Question: I need log scale x-axis. Here is my code:
'''
plt.bar(critical_pressures_reversed, mercury_volume_scaled, bottom = 0, log = True, linewidth=0, align="center",width=.1)
plt.title("Mercury intrusion", fontsize=20)
plt.xlabel("Critical Pressure $P_c \, [kPa]$", fontsize=16)
plt.ylabel("Mercury volume $V_m \, [\mu m^3]$", fontsize=16)
plt.grid(b=True, which='major', color='black', linestyle='-', linewidth=1)
plt.grid(b=True, which='minor', color='gray', linestyle='-', linewidth=0.15)
frame = plt.gca()
figure = plt.gcf()
frame.set_xscale('log')
frame.set_axisbelow(True)
figure.set_size_inches(12, 6)
plt.savefig("intrusion_6n_press.png", dpi=300, bbox_inches='tight')
plt.close()
'''
Resulting plot:

How to force pyplot to draw bars with constant width?
I am using matplotlib (1.4.2)
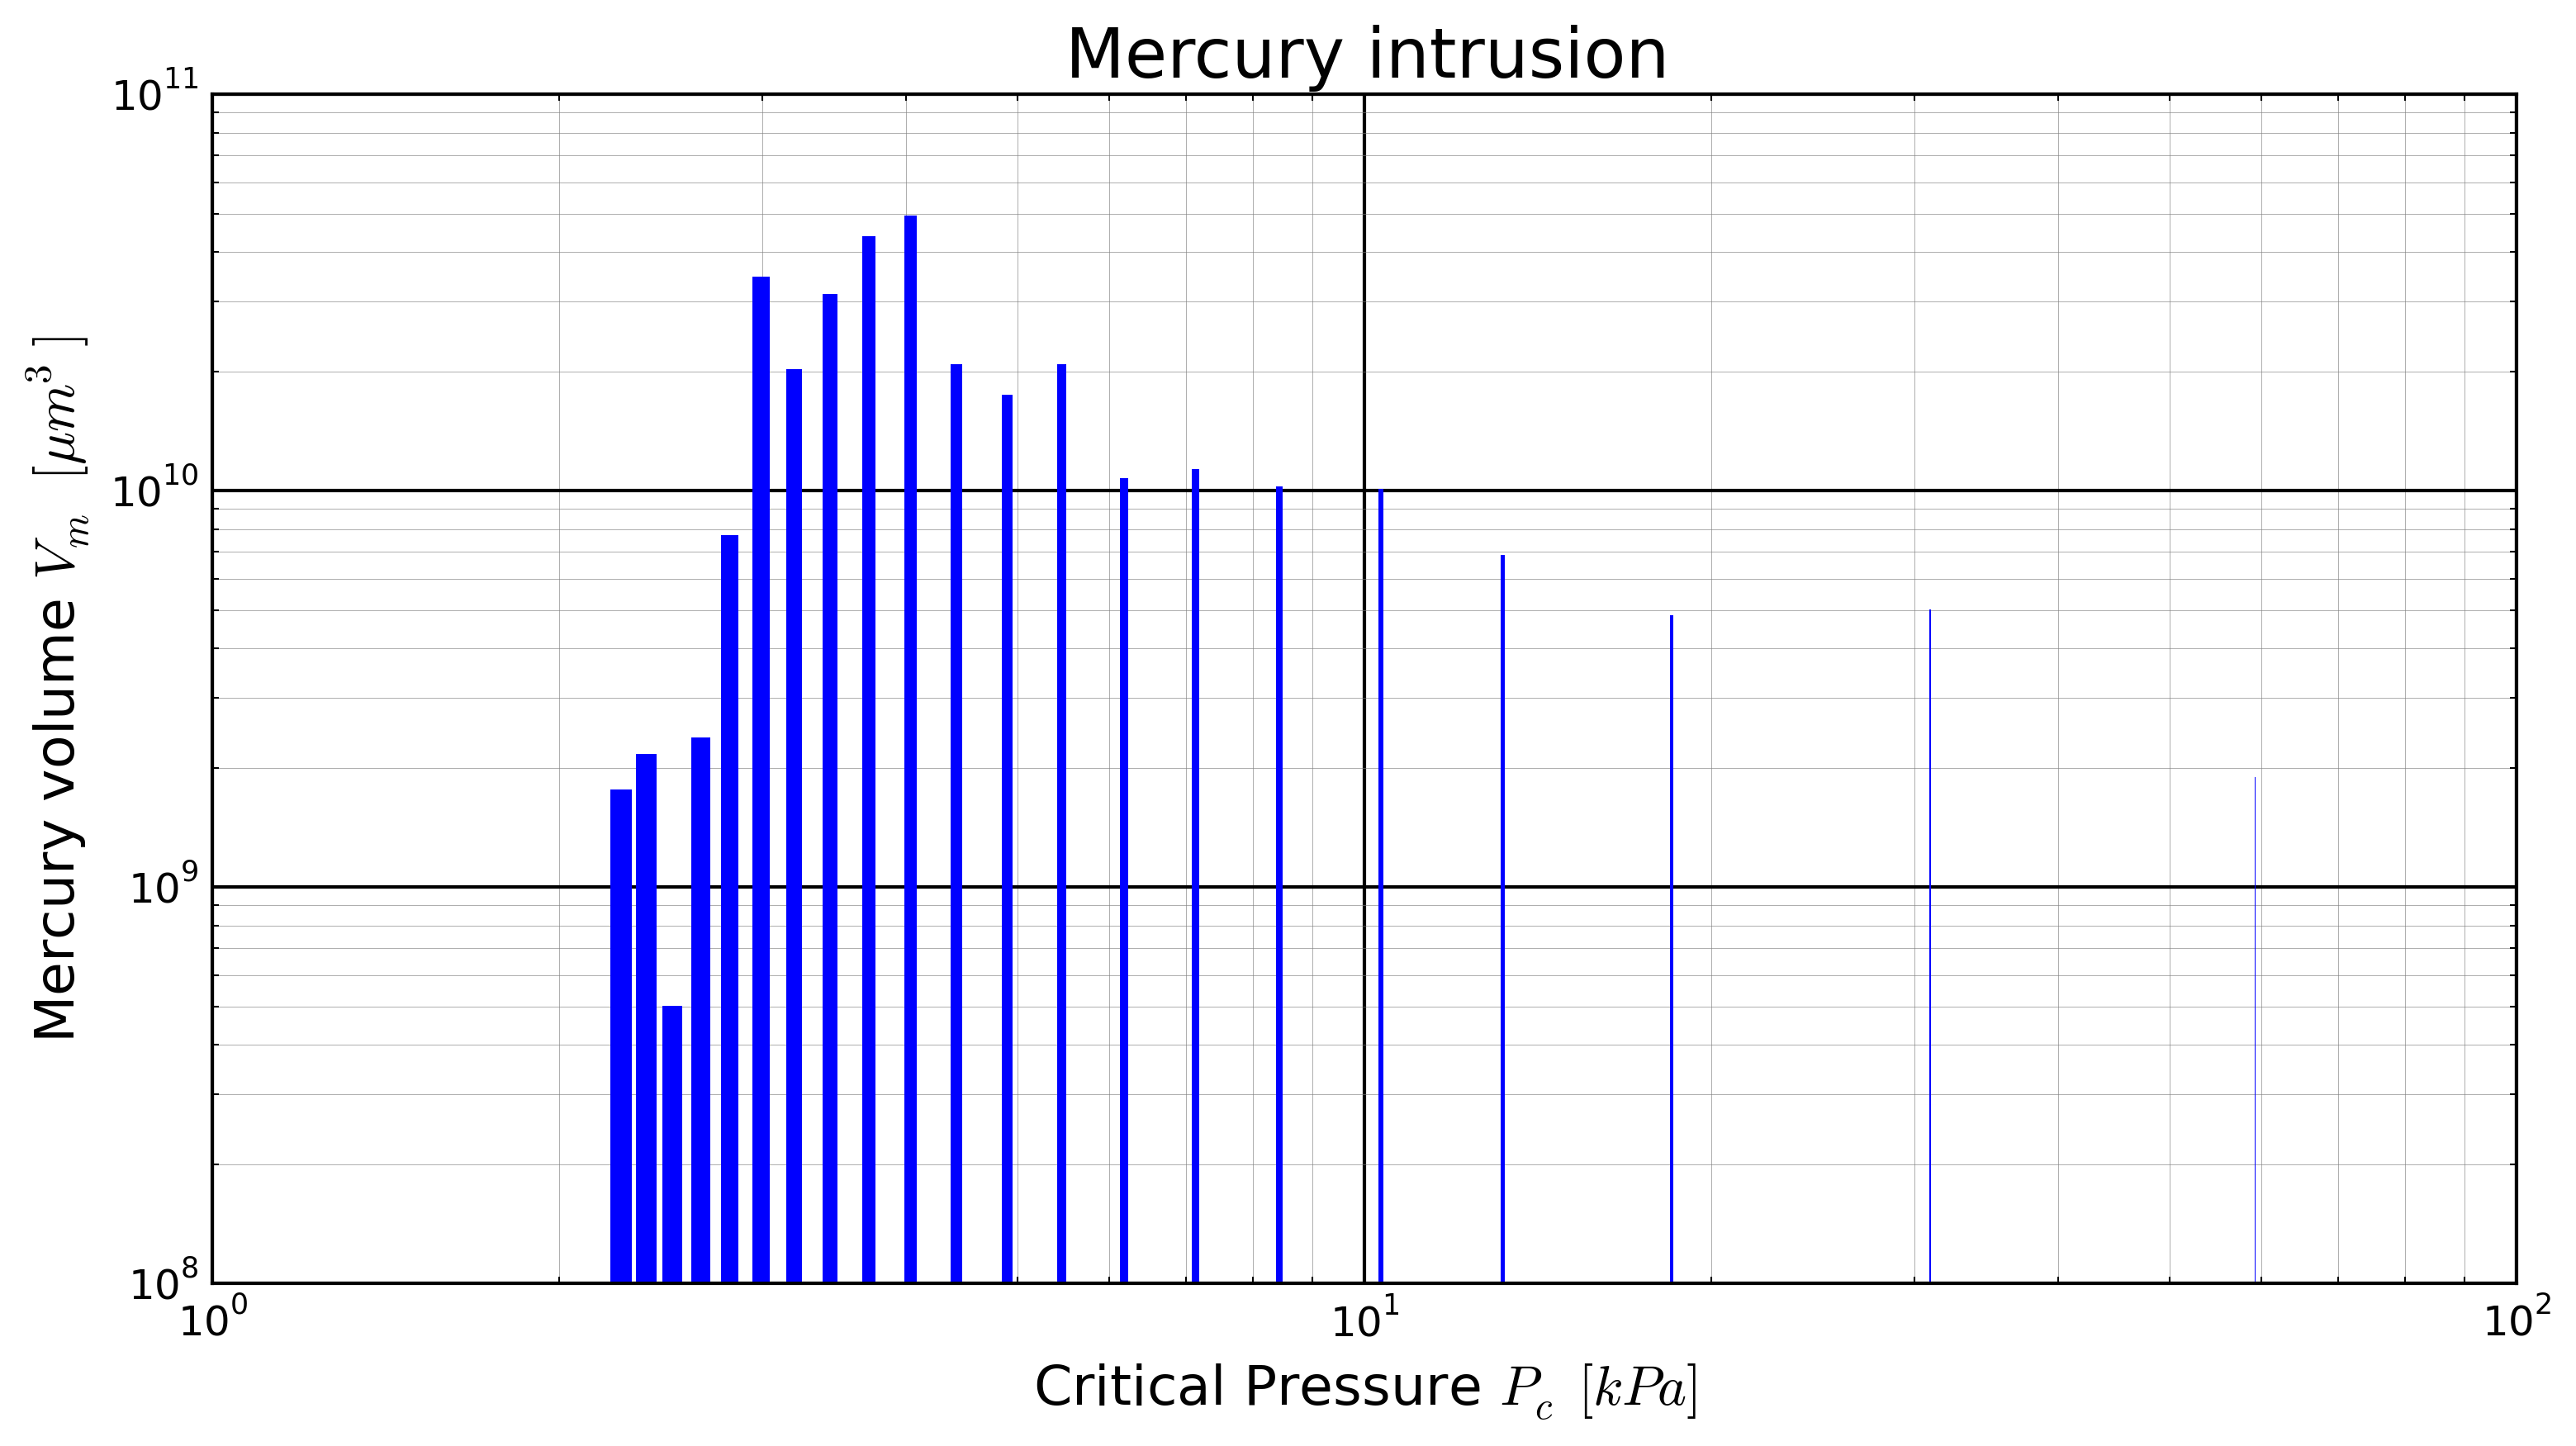
Answer: You could use 'plt.fill' but the bar width should change based on the log. For instance, for a random dataset, the following lines:
'''
import matplotlib.pyplot as plt
import numpy as np
x, y = np.random.randint(1,51,10), np.random.randint(1,51,10)
width = 1e-2
for i in range(len(x)):
plt.fill([10**(np.log10(x[i])-width), 10**(np.log10(x[i])-width), 10**(np.log10(x[i])+width), 10**(np.log10(x[i])+width)],[0, y[i], y[i], 0], 'r', alpha=0.4)
plt.bar(x,y, bottom = 0, log = True, linewidth=0, align="center",width=.1, alpha=0.4)
'''
will produce the figure below. Everything you need to do is to choose a proper 'width' parameter.